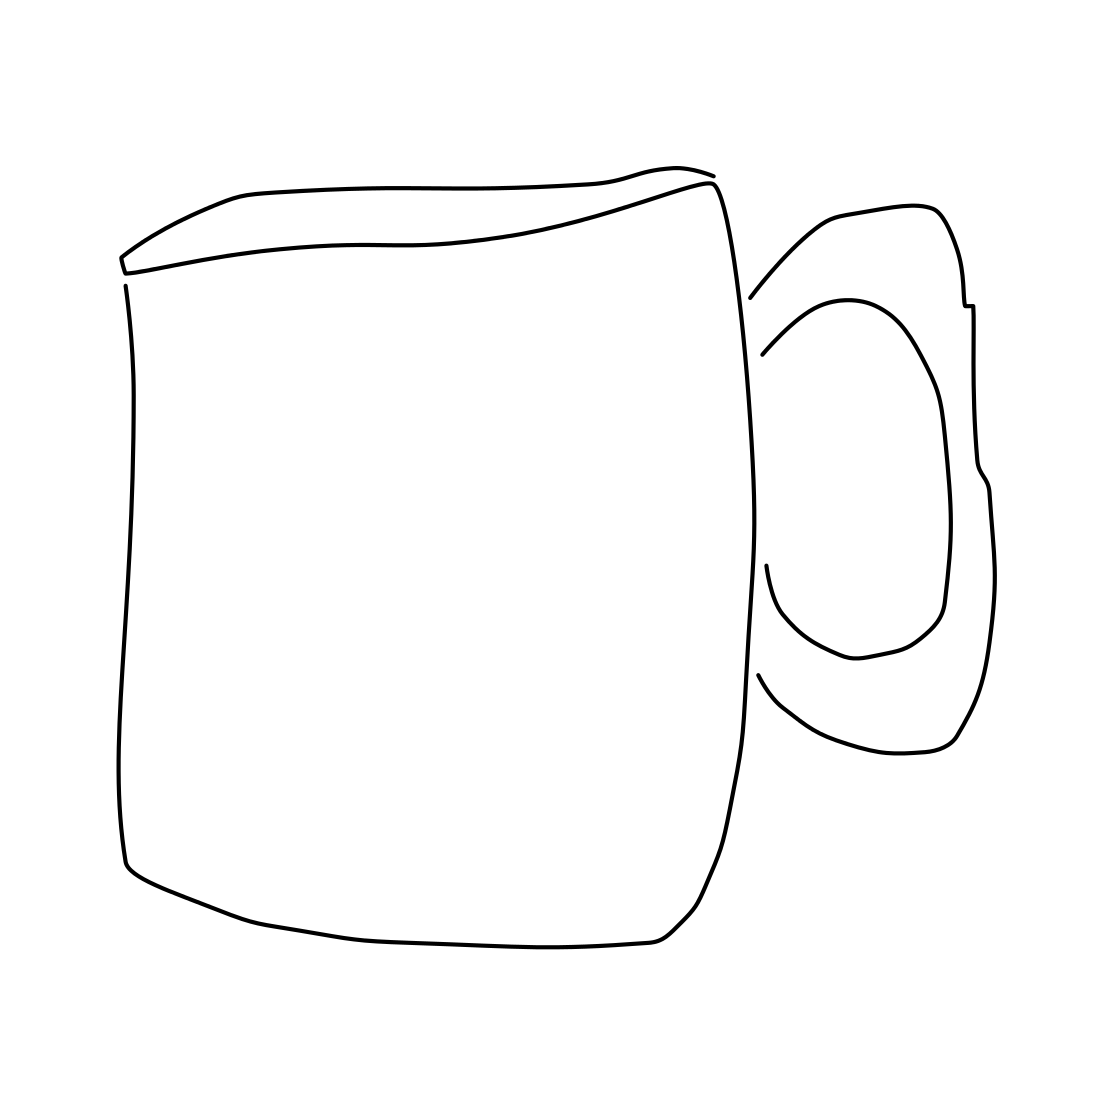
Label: mug